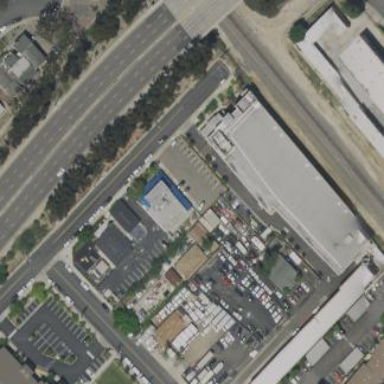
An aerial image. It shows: Commercial area with storage rental shop.